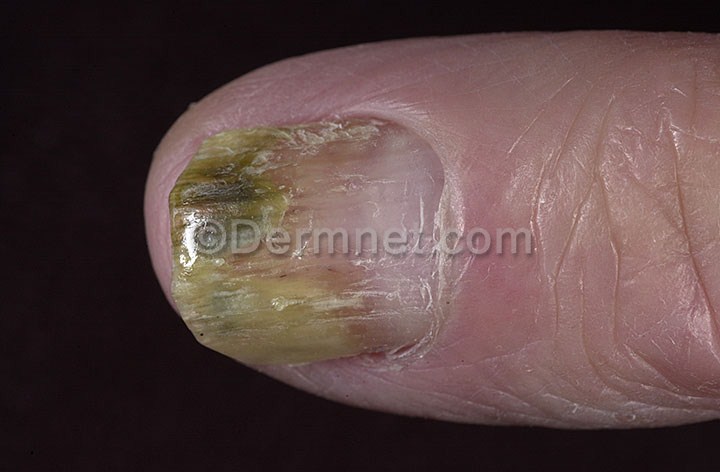
Disease: Nail Fungus and other Nail Disease